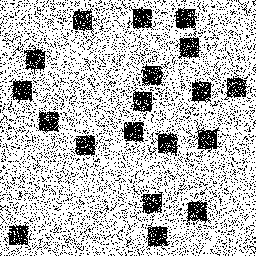
Squares: 19
Triangles: 0
Stars: 0
Total shapes: 19